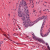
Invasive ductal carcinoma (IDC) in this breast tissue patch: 0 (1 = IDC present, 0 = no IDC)